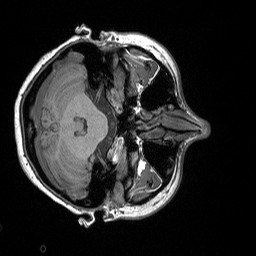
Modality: T1w
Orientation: axial
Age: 25
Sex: female
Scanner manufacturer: siemens
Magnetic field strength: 3 T
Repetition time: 1.9 s
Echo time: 0.00227 s